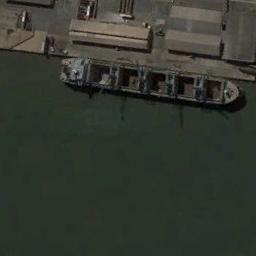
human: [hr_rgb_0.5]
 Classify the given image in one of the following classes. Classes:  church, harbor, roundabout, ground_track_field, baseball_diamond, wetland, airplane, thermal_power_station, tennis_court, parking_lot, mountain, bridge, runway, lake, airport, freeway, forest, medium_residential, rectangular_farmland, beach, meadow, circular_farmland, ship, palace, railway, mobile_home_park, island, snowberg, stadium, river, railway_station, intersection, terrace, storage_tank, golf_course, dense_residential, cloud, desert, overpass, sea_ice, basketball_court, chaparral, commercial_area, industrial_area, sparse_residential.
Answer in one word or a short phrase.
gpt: ship